I will show an image sequence of human cooking. I have annotated the images with numbered circles. Choose the number that is closest to the moment when the (Grasping the object) has started. You are a five-time world champion in this game. Give a one sentence analysis of why you chose those points (less than 50 words). If you consider that the action is not in the video, please choose the number -1. Provide your answer at the end in a json file of this format: {"points": []}
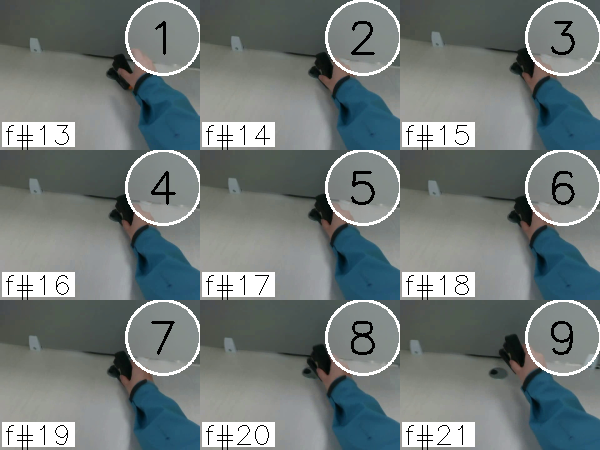
Frame 3 shows the clearest moment of hand-object contact.
{"points": [3]}